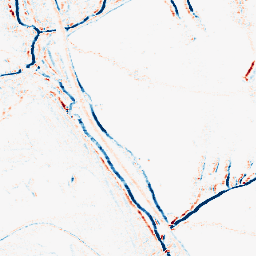
Category: morphological
Decomposition family: morphological_rect
Decomposition parameters: operation: average
width: 5
height: 3
Upsampling method: sinc_blackman
Upsampling parameters: scale: 2
kernel_size: 4
Upsampling scale: 2